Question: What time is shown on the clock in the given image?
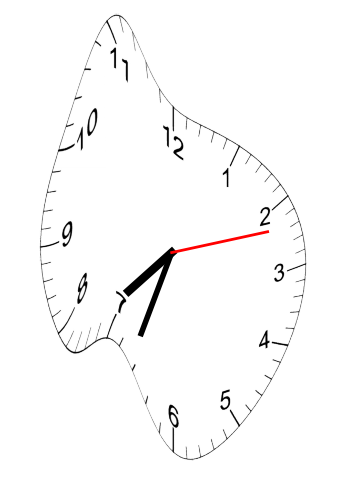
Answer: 07:33:12